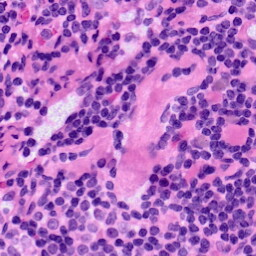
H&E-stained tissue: LymphNode